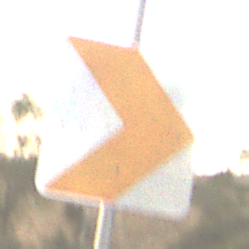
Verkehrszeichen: RichtungstafelnInKurvenKleinLinks
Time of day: SunriseSunset
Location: Outdoor (RoadRail)
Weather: PartlyCloudy
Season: NotSpecified
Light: Natural